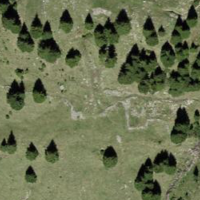
EUNIS habitat code: 26
Species observed at this site:
Rhododendron ferrugineum